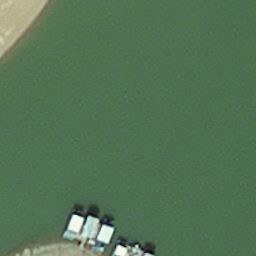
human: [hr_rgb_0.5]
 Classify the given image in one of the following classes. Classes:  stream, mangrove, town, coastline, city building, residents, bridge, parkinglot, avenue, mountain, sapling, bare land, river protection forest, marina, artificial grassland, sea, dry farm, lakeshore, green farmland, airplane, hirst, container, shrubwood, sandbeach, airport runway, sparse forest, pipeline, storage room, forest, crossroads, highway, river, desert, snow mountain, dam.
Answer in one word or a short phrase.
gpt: hirst